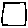
Label: square